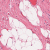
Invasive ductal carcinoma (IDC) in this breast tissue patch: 0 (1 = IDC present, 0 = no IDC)